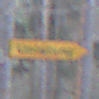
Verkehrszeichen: UmleitungswegweiserRechtsweisend
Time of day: MorningAfternoon
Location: Outdoor (Nature)
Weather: Overcast
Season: Winter
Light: Natural